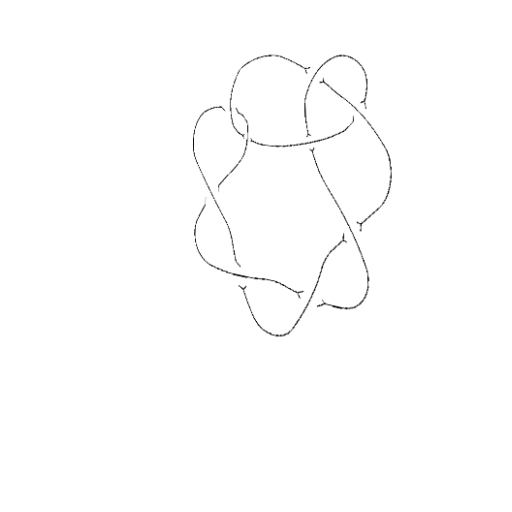
Crossing number: 9